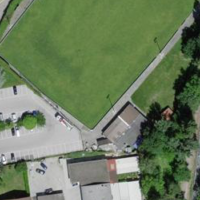
EUNIS habitat code: 55
Species observed at this site:
Senecio vulgaris